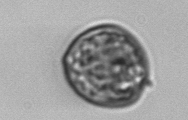
Label: Prorocentrum